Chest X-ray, PA view. Patient: 51 years old, sex M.
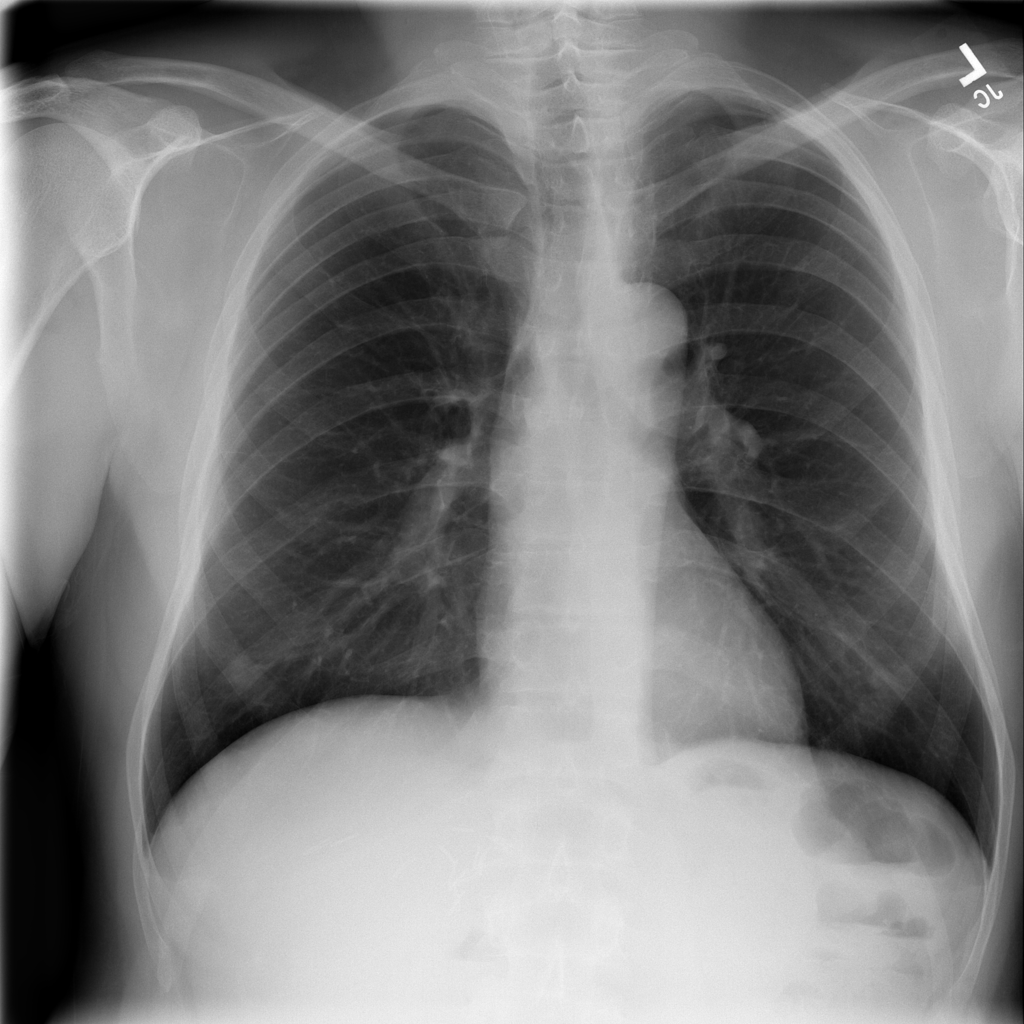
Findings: No Finding